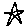
Label: star